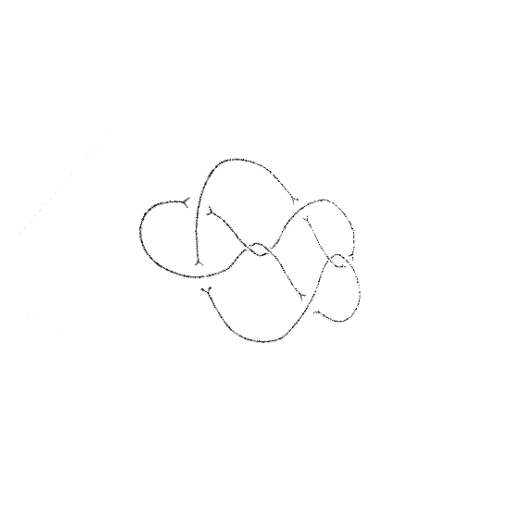
Crossing number: 8